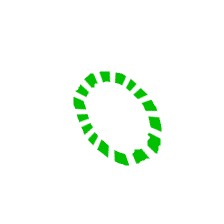
Shape: circle